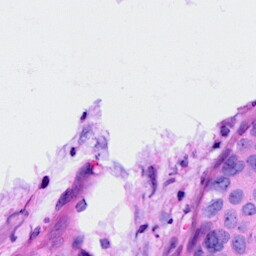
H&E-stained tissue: Breast